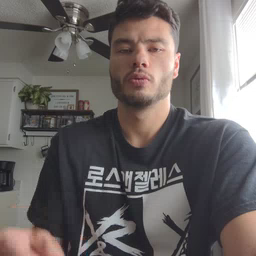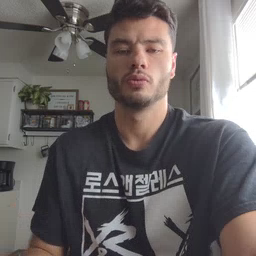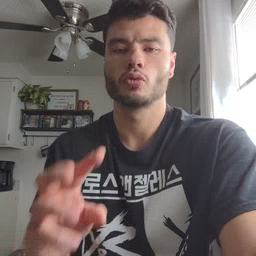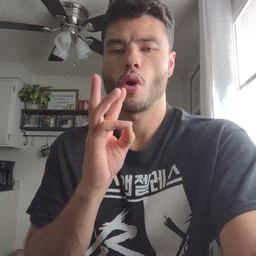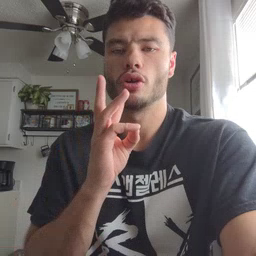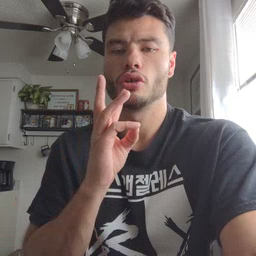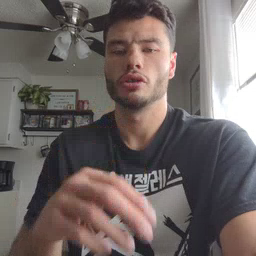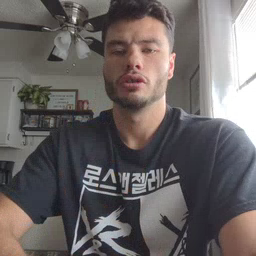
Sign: water